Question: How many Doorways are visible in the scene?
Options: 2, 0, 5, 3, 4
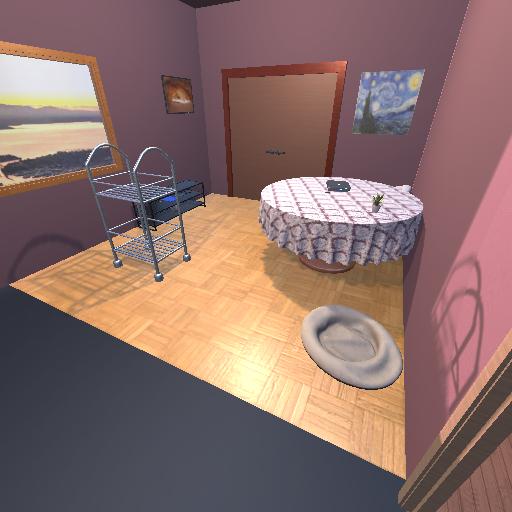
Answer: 2